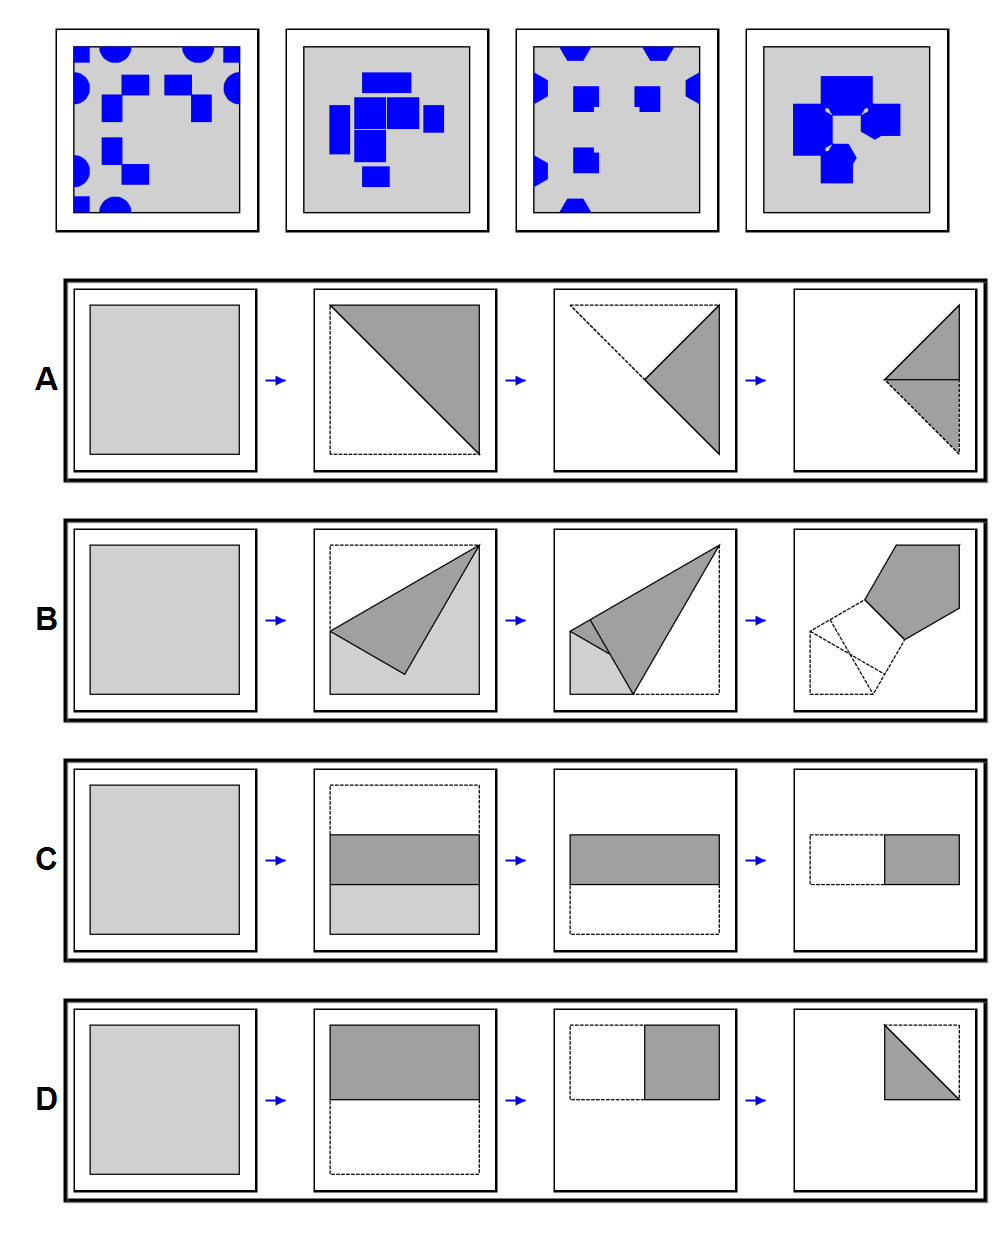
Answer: A